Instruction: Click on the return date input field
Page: home
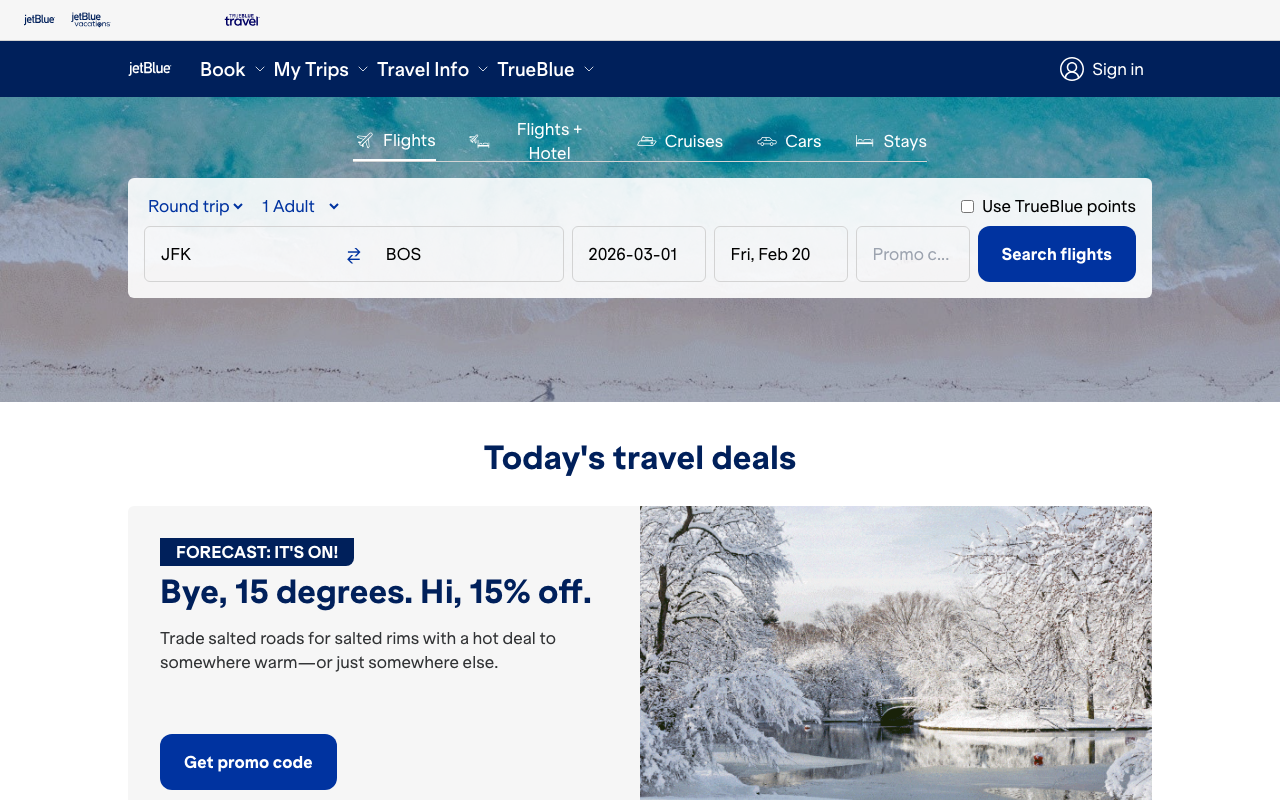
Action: click